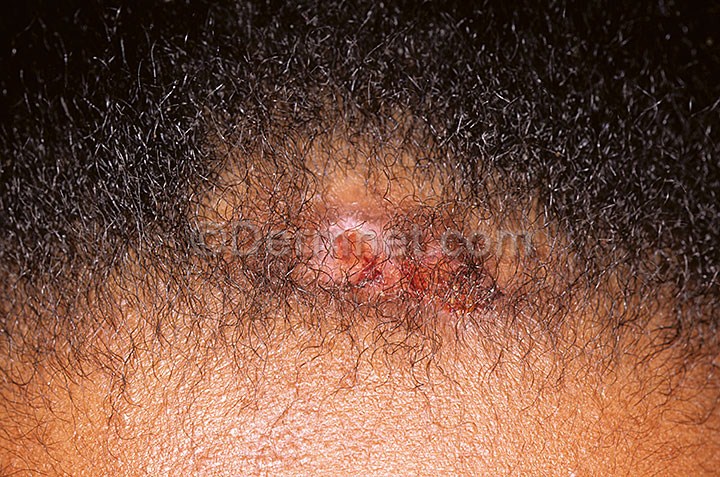
Disease: Eczema Photos